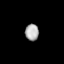
Tissue: lung
Cell type: Epithelial cells
Senescence score: 0.5657
Nuclear area (px): 220
Mean DAPI intensity: 172.382